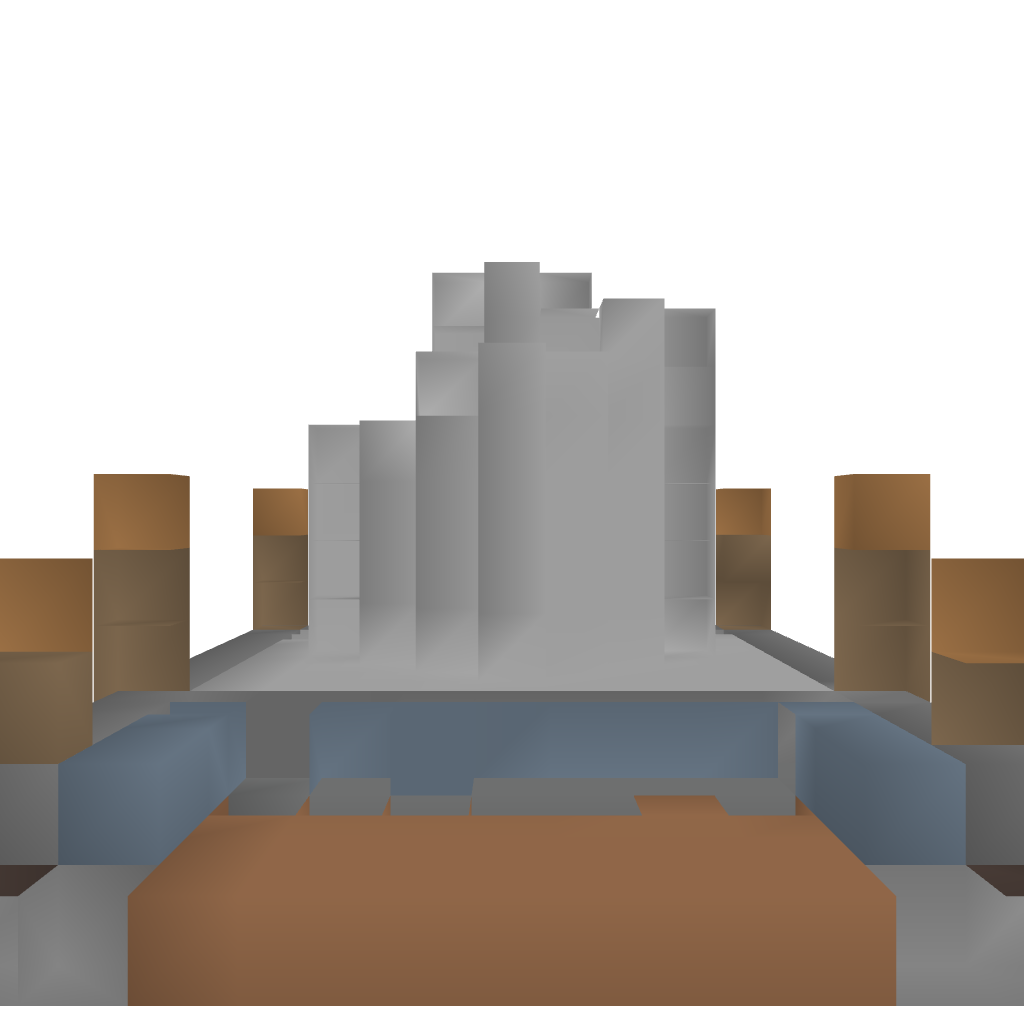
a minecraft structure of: small fountain